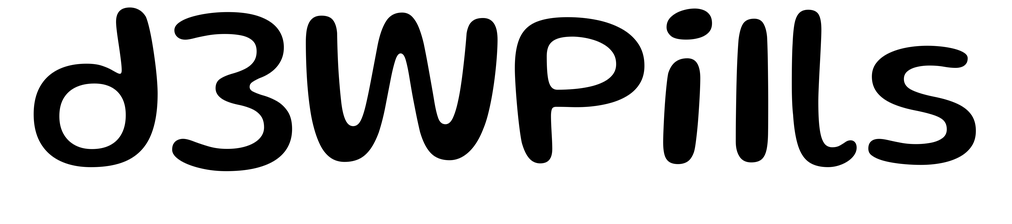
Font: Gluten_Regular